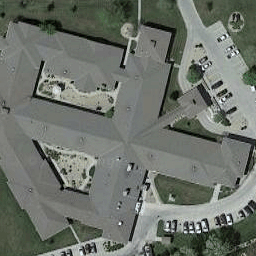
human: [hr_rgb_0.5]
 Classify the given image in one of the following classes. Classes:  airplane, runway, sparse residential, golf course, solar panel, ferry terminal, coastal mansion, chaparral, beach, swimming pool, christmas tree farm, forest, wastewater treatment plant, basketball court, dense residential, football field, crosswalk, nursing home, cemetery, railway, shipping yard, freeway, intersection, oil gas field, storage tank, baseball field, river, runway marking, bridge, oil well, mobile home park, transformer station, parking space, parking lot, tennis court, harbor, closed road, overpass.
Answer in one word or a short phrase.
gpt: nursing home